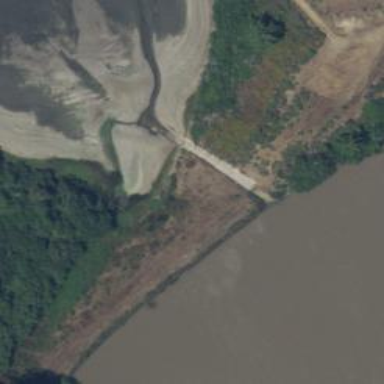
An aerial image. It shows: Spillway within waterway.